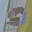
Label: 0